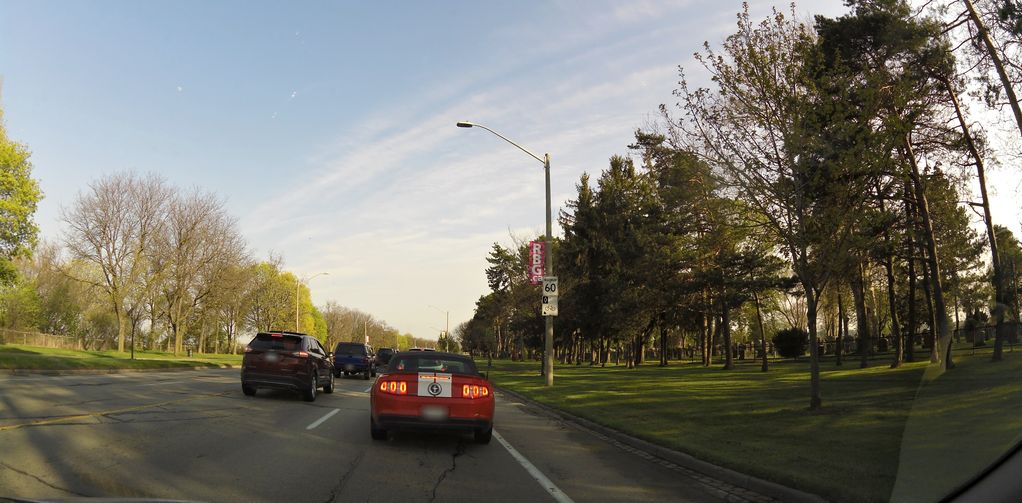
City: hamilton